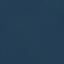
Land use / land cover class: SeaLake